Question: Assume that i have the following table
'''
CREATE TABLE #tblUsersPokemons (
RecordId int NOT NULL,
PokemonId int NOT NULL,
PokemonExp int NOT NULL,
PokemonLevel int NOT NULL,
UserId int NOT NULL
)
'''
Now the below query works awesome as expected
'''
select
SUM(cast(PokemonExp as bigint)) as TotalExp,
MAX(PokemonLevel) as MaxPokeLevel,
Count(PokemonId) as TotalPoke,
UserId
from #tblUsersPokemons
group by UserId
'''
Here example result of such query
'''
ToplamExp MaxPokeLevel TotalPoke UserId
----------- --------------- ----------- --------
29372294 101 4 1
<PHONE> 98 1 2
1400 98 1 101
24534365 98 4 102
1400 98 1 1102
1400 98 1 1103
1400 98 1 2102
1400 98 1 2103
789220 98 7 2105
1468 98 1 3104
'''
Now here my question comes
I want to limit counted PokemonIds. What i mean is i want to select maximum 6 of each same PokemonId records. And from these records top 6 ordered desc by PokemonExp should be counted in.
For example a user has the below records

From this table the query should take record id : 1,2,3,4,5,6,9 and not take 7,8 since top 6 records for PokemonId 1 taken
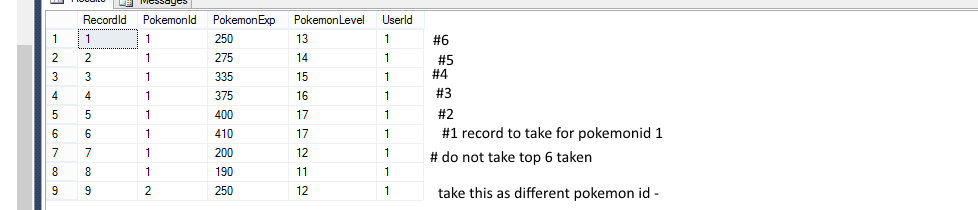
Answer: If I understand correctly, you want the aggregations on the top 6 rows for each user. You can do this easily using 'row_number()':
'''
select SUM(cast(PokemonExp as bigint)) as ToplamExp,
MAX(PokemonLevel) as MaxPokeLevel,
Count(PokemonId) as TotalPoke,UserId
from (select p.*,
row_number() over (partition by userid order by pokemanexp desc) as seqnum
from tblUsersPokemons p
) p
where seqnum <= 6
group by UserId;
'''
EDIT:
I think you want to include 'PokemonId' in the 'partition by' clause:
'''
select SUM(cast(PokemonExp as bigint)) as ToplamExp,
MAX(PokemonLevel) as MaxPokeLevel,
Count(PokemonId) as TotalPoke,UserId
from (select p.*,
row_number() over (partition by userid, PokemonId
order by pokemanexp desc) as seqnum
from tblUsersPokemons p
) p
where seqnum <= 6
group by UserId;
'''